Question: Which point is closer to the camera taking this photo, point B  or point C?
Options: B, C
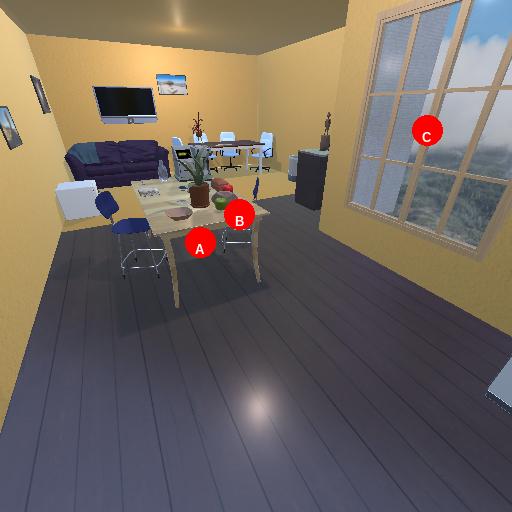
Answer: B